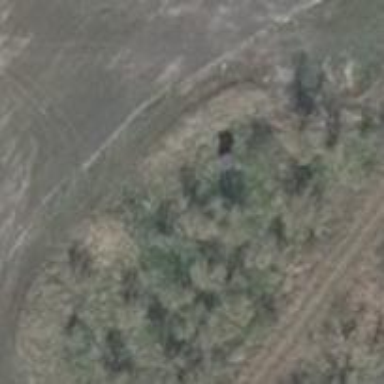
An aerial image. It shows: Hunting stand.